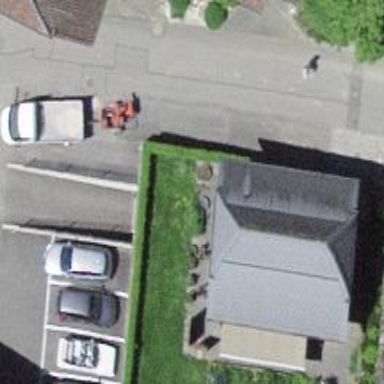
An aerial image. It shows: Group of garages.